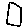
Label: square